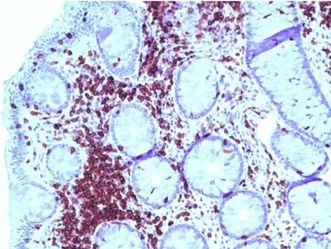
Collagenous colitis pattern. The CD3 immunostain confirms that the lymphocytes CD3+ T-cells are predominantly in the lamina propria and are increased (C).
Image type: pathology (immunostaining)